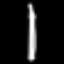
Label: pencil